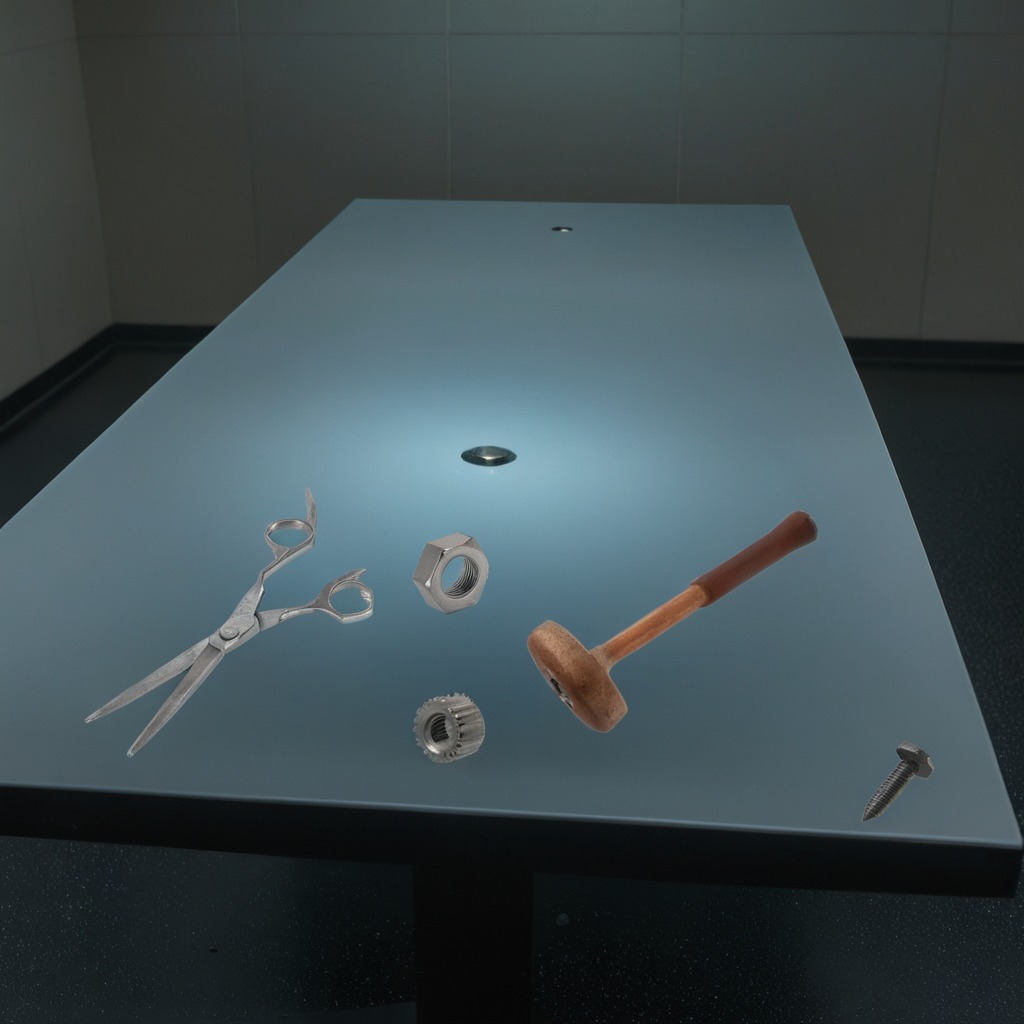
A steel gear with teeth, a metal machine screw, a hammer, a metal nut, and a pair of scissors are lying on the table.